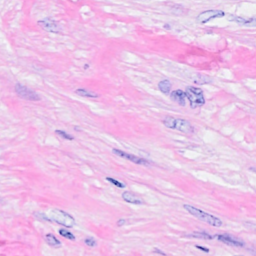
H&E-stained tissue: Breast